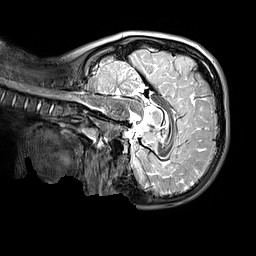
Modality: T2w
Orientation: sagittal
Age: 10
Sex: male
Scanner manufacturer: siemens
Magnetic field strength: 3 T
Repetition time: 3.2 s
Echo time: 0.408 s